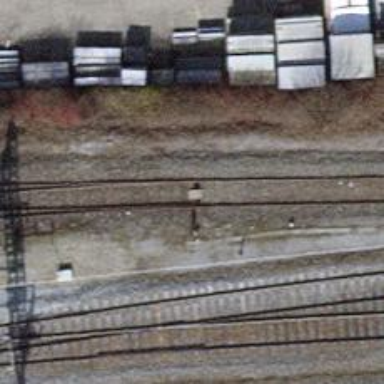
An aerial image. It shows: Railway switch.